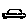
Label: car